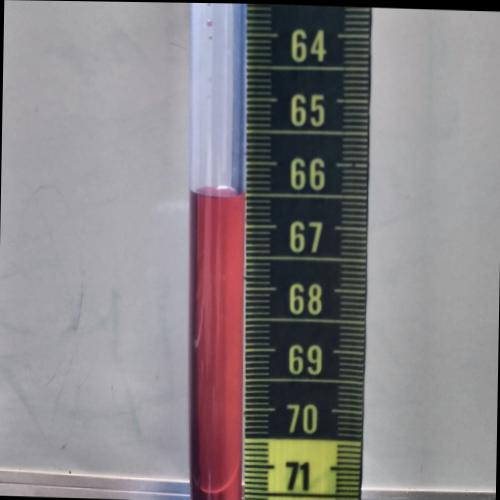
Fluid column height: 66.5 cm